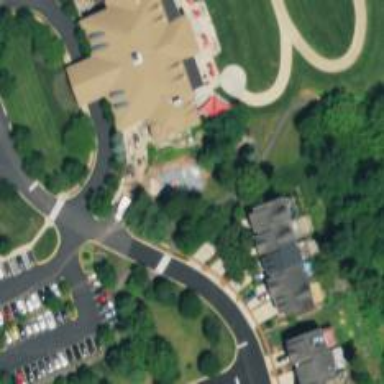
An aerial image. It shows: Community center building.